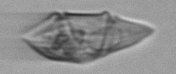
Label: Gyrodinium